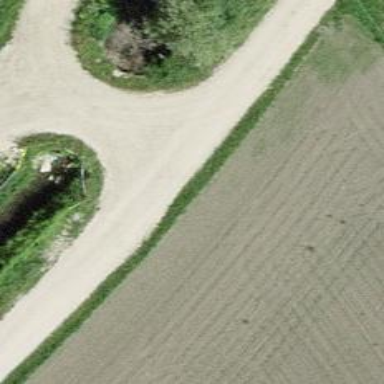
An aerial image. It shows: Well-maintained track road with grade 1 tracktype.